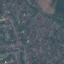
Land use / land cover: Residential